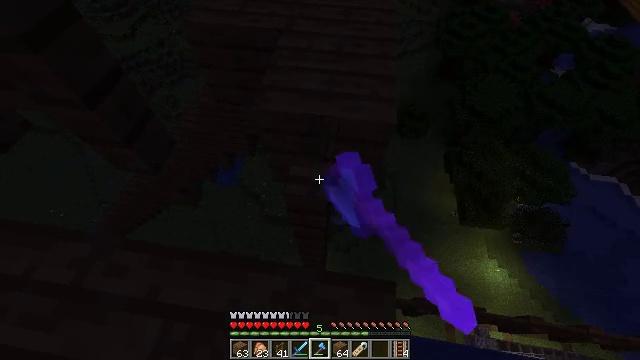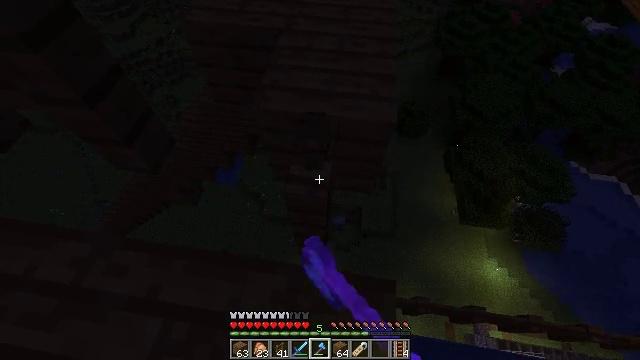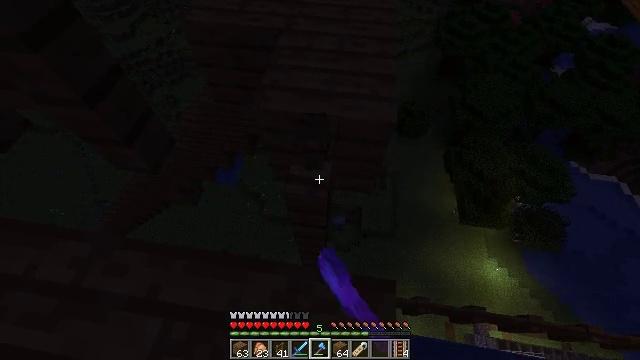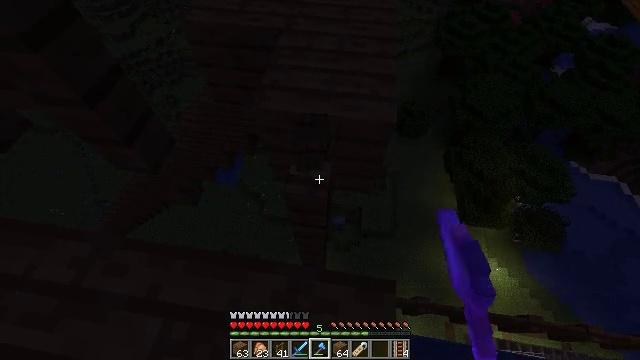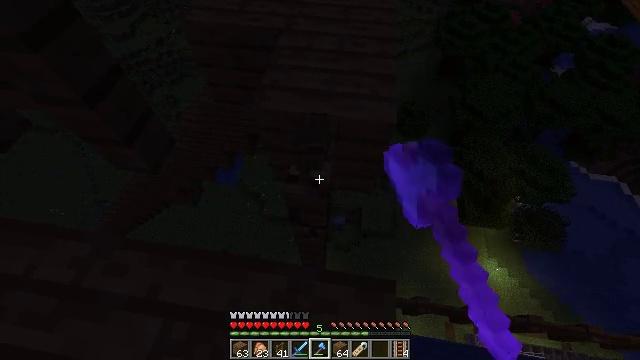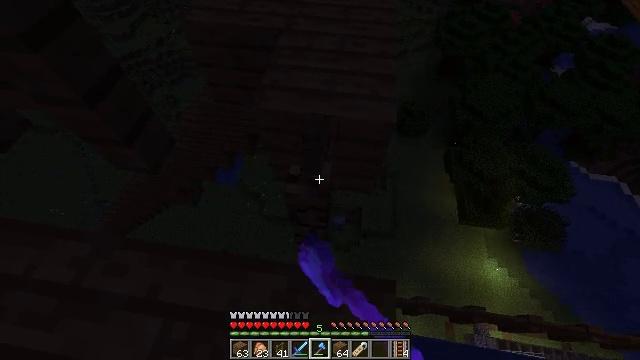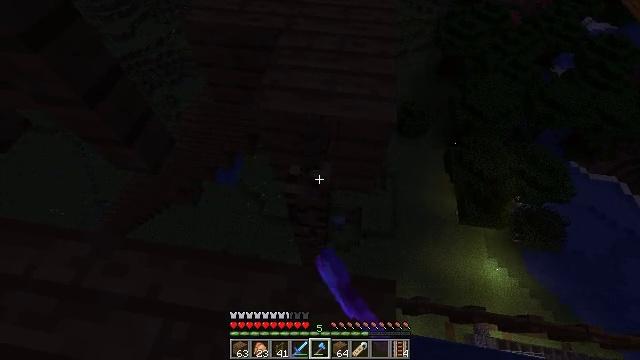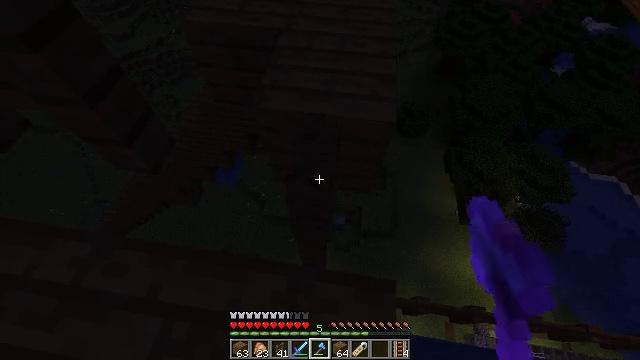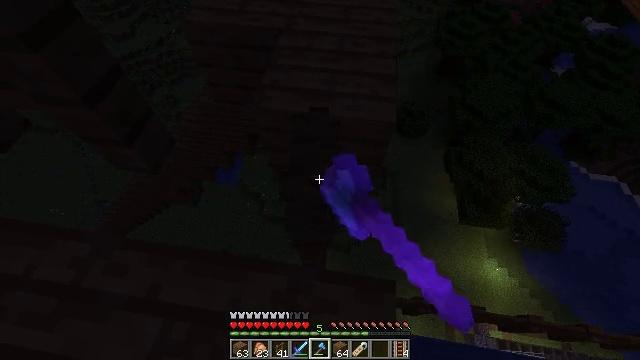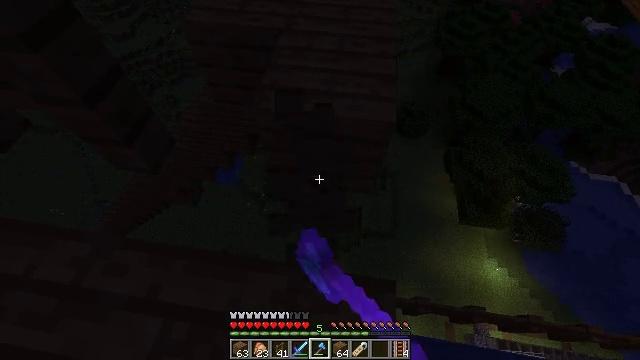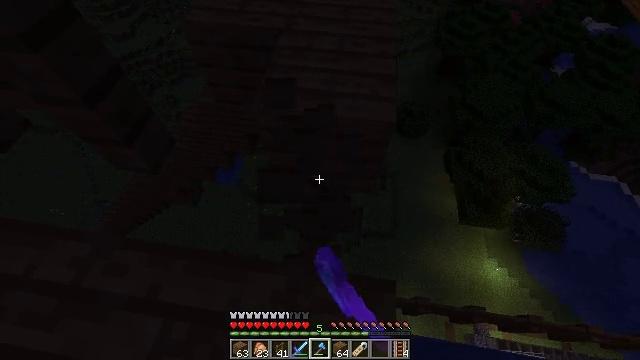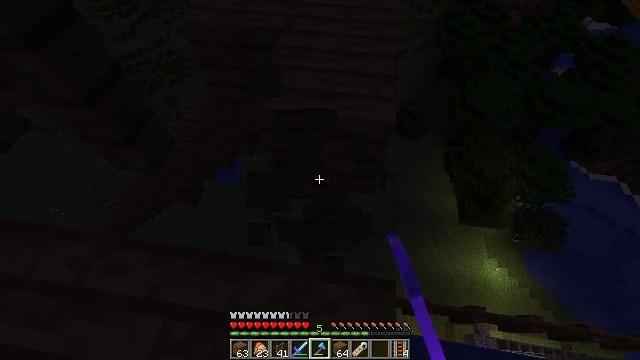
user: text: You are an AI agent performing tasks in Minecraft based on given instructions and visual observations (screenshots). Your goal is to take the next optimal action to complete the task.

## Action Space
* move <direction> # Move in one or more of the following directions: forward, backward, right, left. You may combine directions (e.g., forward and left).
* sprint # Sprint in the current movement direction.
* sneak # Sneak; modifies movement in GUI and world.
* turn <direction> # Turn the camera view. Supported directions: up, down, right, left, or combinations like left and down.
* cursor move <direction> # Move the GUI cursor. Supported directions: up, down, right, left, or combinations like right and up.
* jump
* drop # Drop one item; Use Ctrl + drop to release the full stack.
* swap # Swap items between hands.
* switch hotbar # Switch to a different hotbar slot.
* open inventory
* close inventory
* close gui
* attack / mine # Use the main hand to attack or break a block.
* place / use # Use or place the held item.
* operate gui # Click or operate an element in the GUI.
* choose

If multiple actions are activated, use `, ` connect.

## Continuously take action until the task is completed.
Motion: motion action
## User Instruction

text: Reclaim the spruce fence for reuse.
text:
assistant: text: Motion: sneak, attack / mine
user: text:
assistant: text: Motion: sneak, attack / mine
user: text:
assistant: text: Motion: sneak, attack / mine
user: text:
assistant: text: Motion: sneak, attack / mine
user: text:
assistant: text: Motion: sneak, attack / mine
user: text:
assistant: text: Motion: sneak, attack / mine
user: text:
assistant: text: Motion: sneak, attack / mine
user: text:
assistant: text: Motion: sneak, attack / mine
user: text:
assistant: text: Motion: sneak, attack / mine
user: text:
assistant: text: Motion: sneak, attack / mine
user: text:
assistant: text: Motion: sneak, attack / mine
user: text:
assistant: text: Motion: sneak, attack / mine